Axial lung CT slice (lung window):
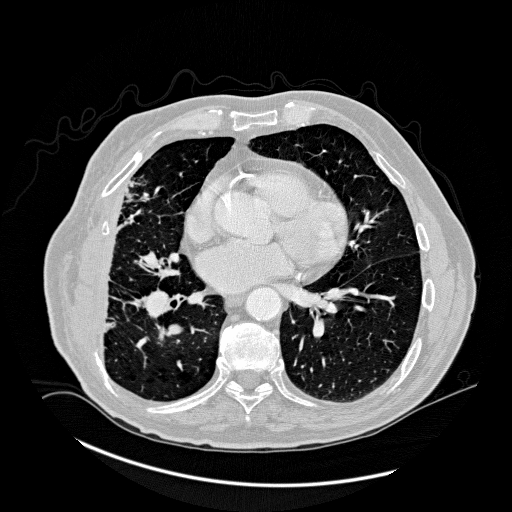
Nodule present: no